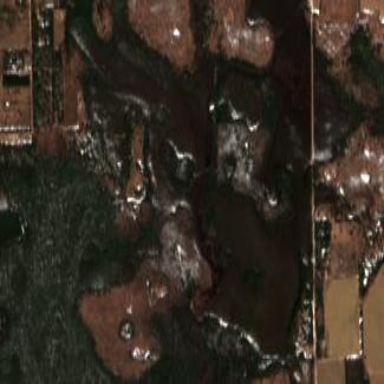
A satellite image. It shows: Swampy wetland area.